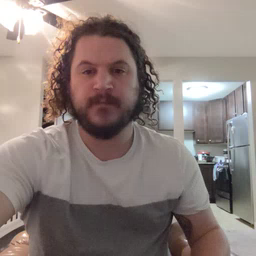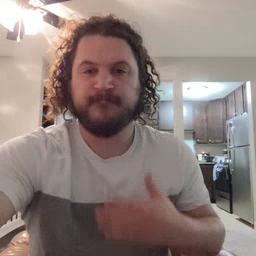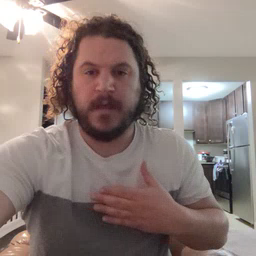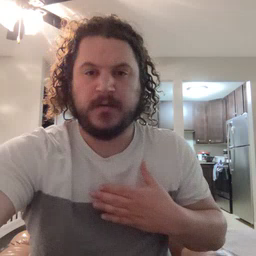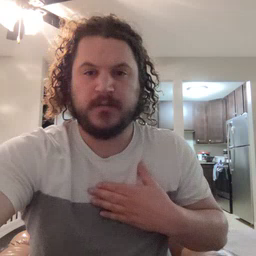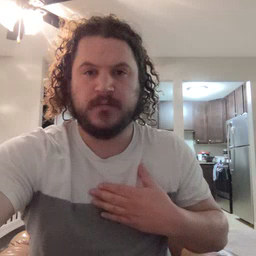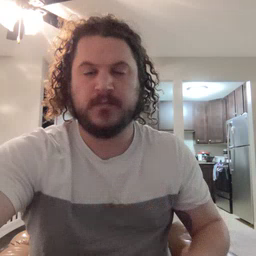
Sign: minemy